Field crop: tomato
Growth stage: 1
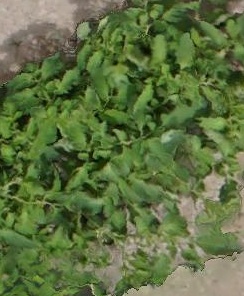
Species: tomato